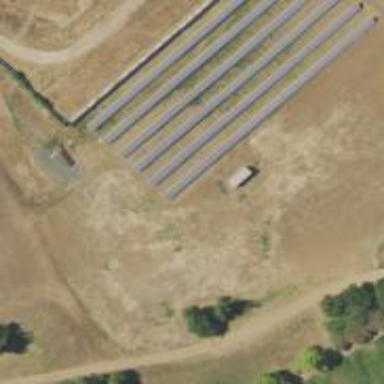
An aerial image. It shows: Solar photovoltaic panel generator.